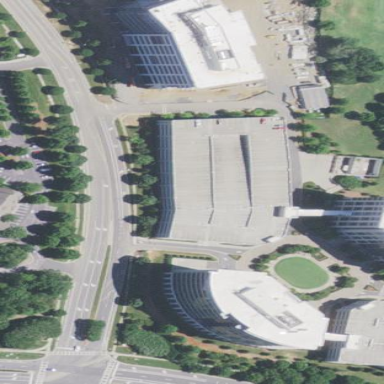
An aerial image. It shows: Multi-storey concrete parking building.